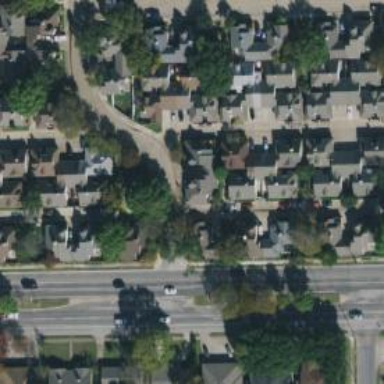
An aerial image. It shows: Alley classified as service road.